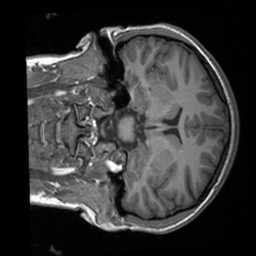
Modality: T1w
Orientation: coronal
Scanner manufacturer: siemens
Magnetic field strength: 3 T
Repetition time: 1.9 s
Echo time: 0.00226 s